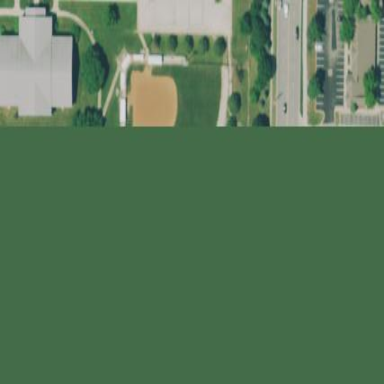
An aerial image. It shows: Softball pitch for baseball enthusiasts.